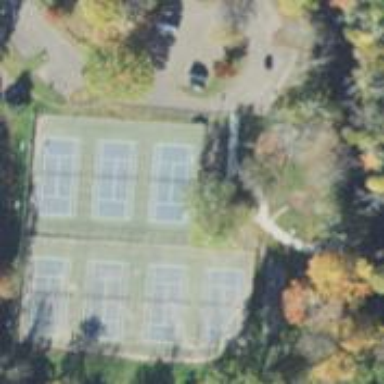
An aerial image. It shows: Bleachers on leisure land.